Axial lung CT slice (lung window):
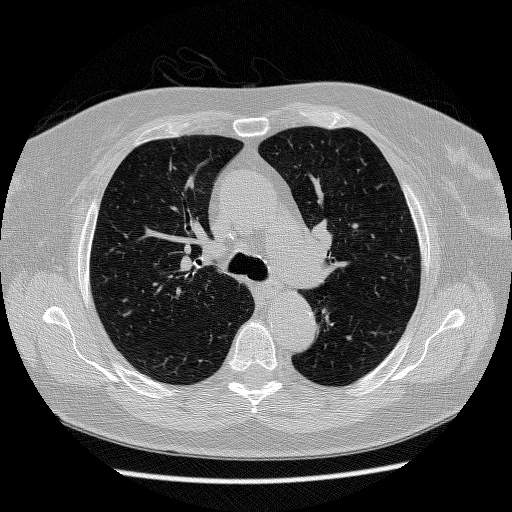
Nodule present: no